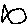
Label: fish